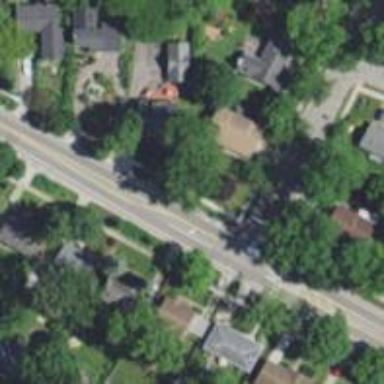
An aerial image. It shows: Tertiary road with separate sidewalk.